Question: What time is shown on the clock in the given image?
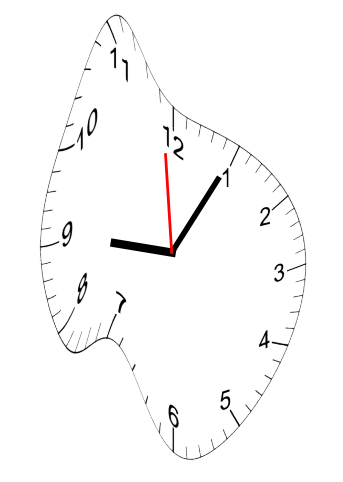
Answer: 09:04:59